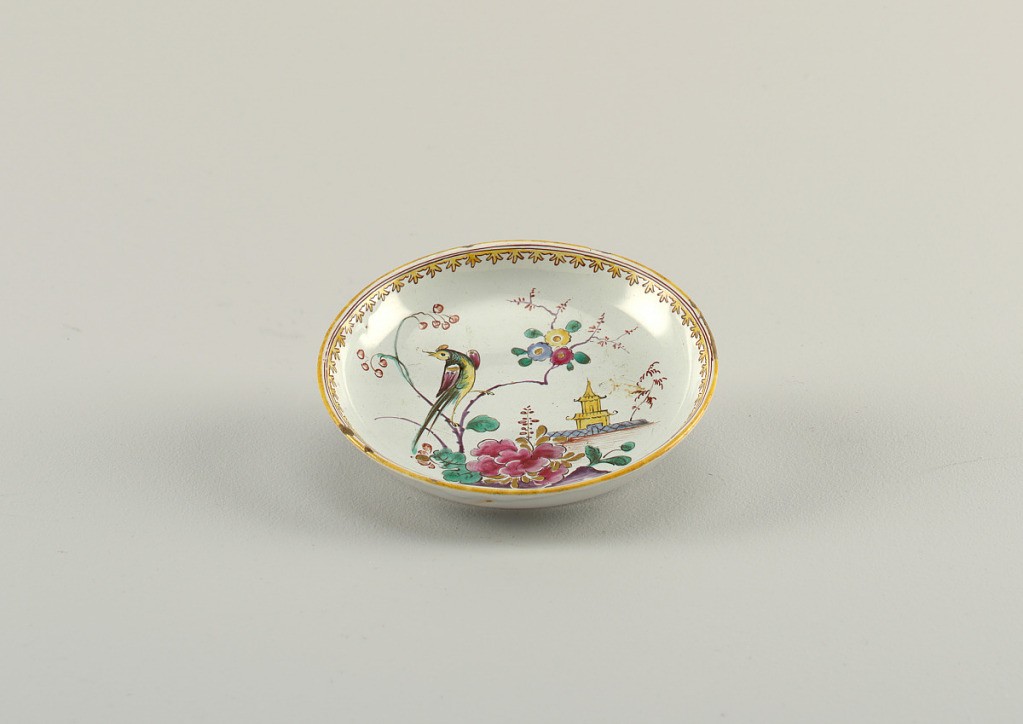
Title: Saucer with Bird, Flowers, and Pagoda
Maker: Fauchier Factory
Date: mid-18th century
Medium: faience
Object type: saucer
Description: Saucer of pinkish buff clay with grayish glaze. Polychrome painting of bird with long tail on blossoming tree branch flowers and pagoda. On edge, yellow and brown lines, the innermost extended to trifoils.